Question: According to <URL>, 'std::ios_base::failure' has two inheritance hierarchies:

Why and what is the difference?
Using g++ 4.7.1 I ran into this error and so far I know that it is because of the first inheritance hierarchy:
> error: 'const class std::ios_base::failure' has no member named 'code'
With gcc, 'ios_base::failure' still inherits from 'exception' even in C++11 mode. Quote from <URL>:
> ios_base::failure is not derived from system_error.
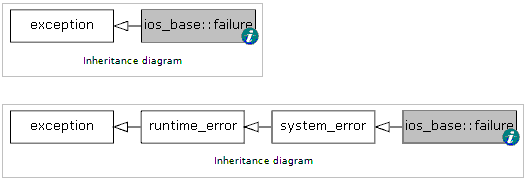
Answer: That's because <URL> was introduced in C++11. 'std::ios_base::failure' derived directly from 'std::exception' before.
Since the <URL> method is a member of 'std::system_error', 'std::ios_base::failure' does not expose it in environments that do not support C++11.